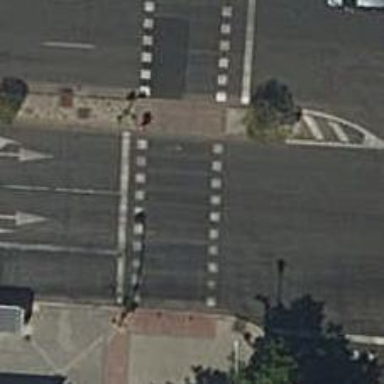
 there are traffic signals and zebra crossing."